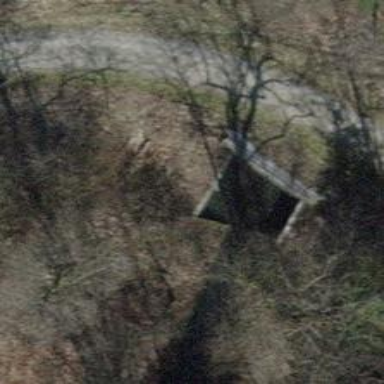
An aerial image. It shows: Tunnel.